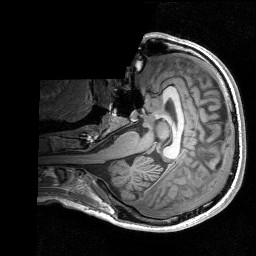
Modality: T1w
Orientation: axial
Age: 21
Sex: male
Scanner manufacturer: siemens
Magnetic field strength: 3 T
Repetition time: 1.9 s
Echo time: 0.00226 s